Question: I am trying to add pushpins to a Bing Map. The push pins are got from a JSON feed. I would like to get something like this:

My code does not work for the first time alone and I cant understand why.
My map ViewModel is
'''
public class MapViewModel : INotifyPropertyChanged
{
public static ObservableCollection<PushpinModel> pushpins = new ObservableCollection<PushpinModel>();
public static ObservableCollection<PushpinModel> Pushpins
{
get { return pushpins; }
set { pushpins = value; }
}
}
'''
The Map xaml cs is:
'''
//Map.xaml.cs
public partial class Map : PhoneApplicationPage
{
#define DEBUG_AGENT
private IGeoPositionWatcher<GeoCoordinate> watcher;
private MapViewModel mapViewModel;
public Map()
{
InitializeComponent();
mapViewModel = new MapViewModel();
this.DataContext = mapViewModel;
}
private void page_Loaded(object sender, RoutedEventArgs e)
{
if (watcher == null)
{
#if DEBUG_AGENT
watcher = new Shoporific.My.FakeGPS();
#else
watcher = new GeoCoordinateWatcher(GeoPositionAccuracy.Default);
#endif
}
watcher.Start();
mapViewModel.Center = watcher.Position.Location;
PushpinModel myLocation = new PushpinModel() { Location = mapViewModel.Center, Content = "My Location" };
MapViewModel.Pushpins.Add(myLocation);
myLocation.RefreshNearbyDeals();
watcher.Stop();
}
}
'''
Finally, the PushPinModelClass:
'''
public class PushPinModel
{
public void RefreshNearbyDeals()
{
System.Net.WebClient wc = new WebClient();
wc.OpenReadCompleted += wc_OpenReadCompleted;
wc.OpenReadAsync(" a valid uri");
}
void wc_OpenReadCompleted(object sender, System.Net.OpenReadCompletedEventArgs e)
{
var jsonStream = e.Result;
DataContractJsonSerializer ser = new DataContractJsonSerializer(typeof(Deal[]));
Deal[] deals = (ser.ReadObject(jsonStream) as Deal[]);
if (deals.Any())
{
var currentLocation = MapViewModel.Pushpins.Where(pin => pin.Content == "My Location");
MapViewModel.Pushpins = new ObservableCollection<PushpinModel>();
foreach (var deal in deals)
MapViewModel.Pushpins.Add(new PushpinModel()
{
Content = deal.Store,
Location = new GeoCoordinate(deal.Location.Latitude, deal.Location.Longtitude),
Offers = deal.Offers,
});
}
}
}
'''
I am a bit confused that the Pushpins except "My Location" dont show up only on the first time. They appear as expected the second time onwards(If I navigate back and then move to the Map screen again).
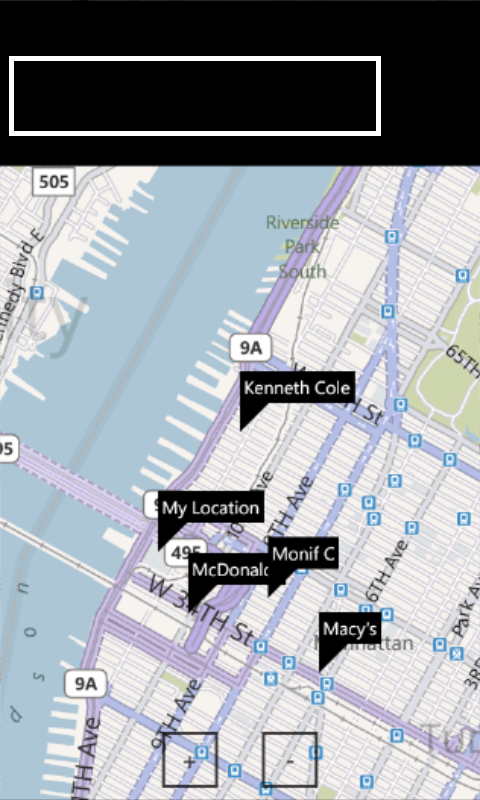
Answer: Inside 'wc_OpenReadCompleted', you are re-instantiating 'MapViewModel.Pushpins'.
Only call the constructor to an 'ObservableCollection' once (in your case within the 'MainViewModel'). Calling it again messes up the binding that I assume you have in your xaml page.
I believe that you should either remove that line in the PushpinViewModel or call 'MainViewModel.Pushpins.Clear()' instead (depending on what you are trying to accomplish).